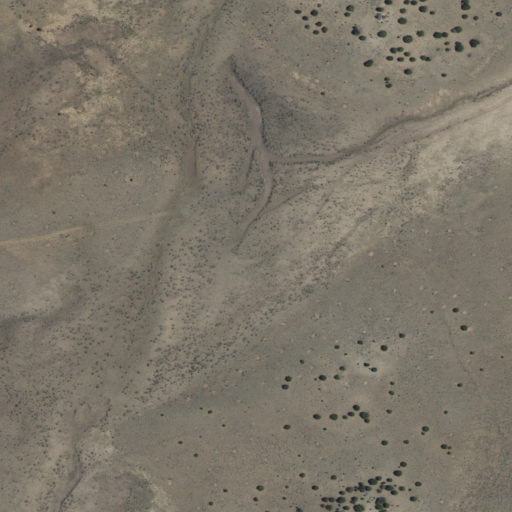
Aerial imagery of valley in New Mexico named Cat Draw containing shrub and grassland